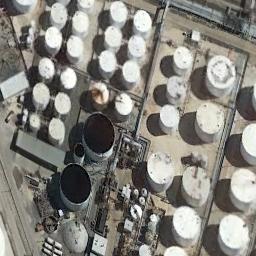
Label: storage_tank